Field crop: maize
Growth stage: 2
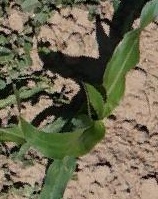
Species: maize